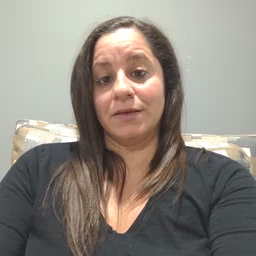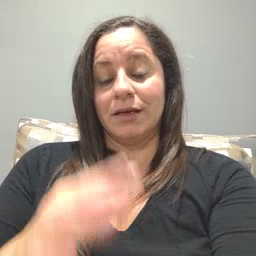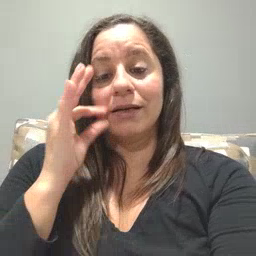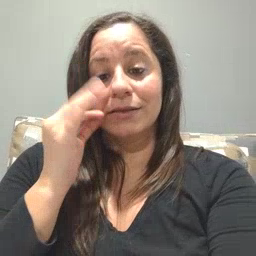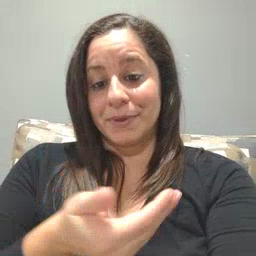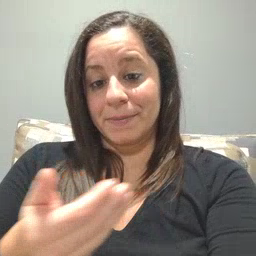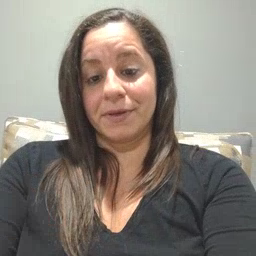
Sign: kitty